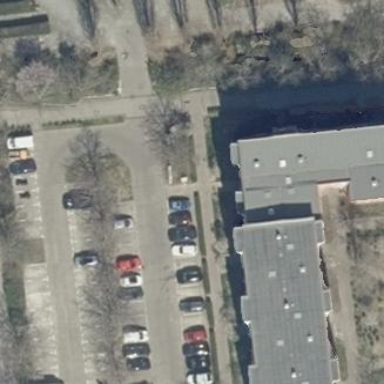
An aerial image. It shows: Apartment building with flat roof.